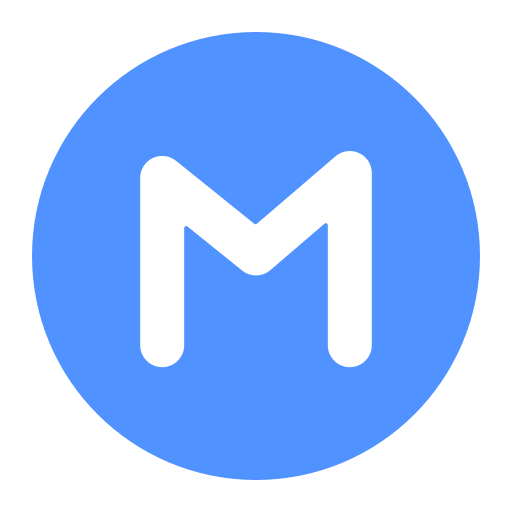
circled m flat